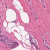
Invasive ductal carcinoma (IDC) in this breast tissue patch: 0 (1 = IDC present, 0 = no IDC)